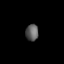
Tissue: lung
Cell type: Others
Senescence score: 0.1828
Nuclear area (px): 208
Mean DAPI intensity: 93.337